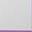
Piece: xx